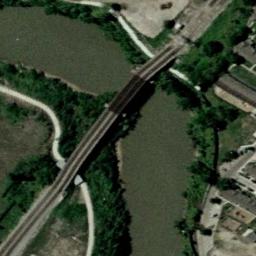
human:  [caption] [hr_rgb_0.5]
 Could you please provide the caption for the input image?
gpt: A bridge built on a dark green river and some green plants on the point bar .

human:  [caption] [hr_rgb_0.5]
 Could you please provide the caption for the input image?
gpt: A bridge connects the land on both sides of the green river .

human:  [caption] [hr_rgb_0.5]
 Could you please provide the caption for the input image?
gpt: On one side of the river are vegetation and on the other side are settlements .

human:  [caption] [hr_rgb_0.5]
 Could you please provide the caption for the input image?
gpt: There is a bridge over the river between some buildings and plants .

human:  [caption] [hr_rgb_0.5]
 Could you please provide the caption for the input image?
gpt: Many trees are under the bridge .